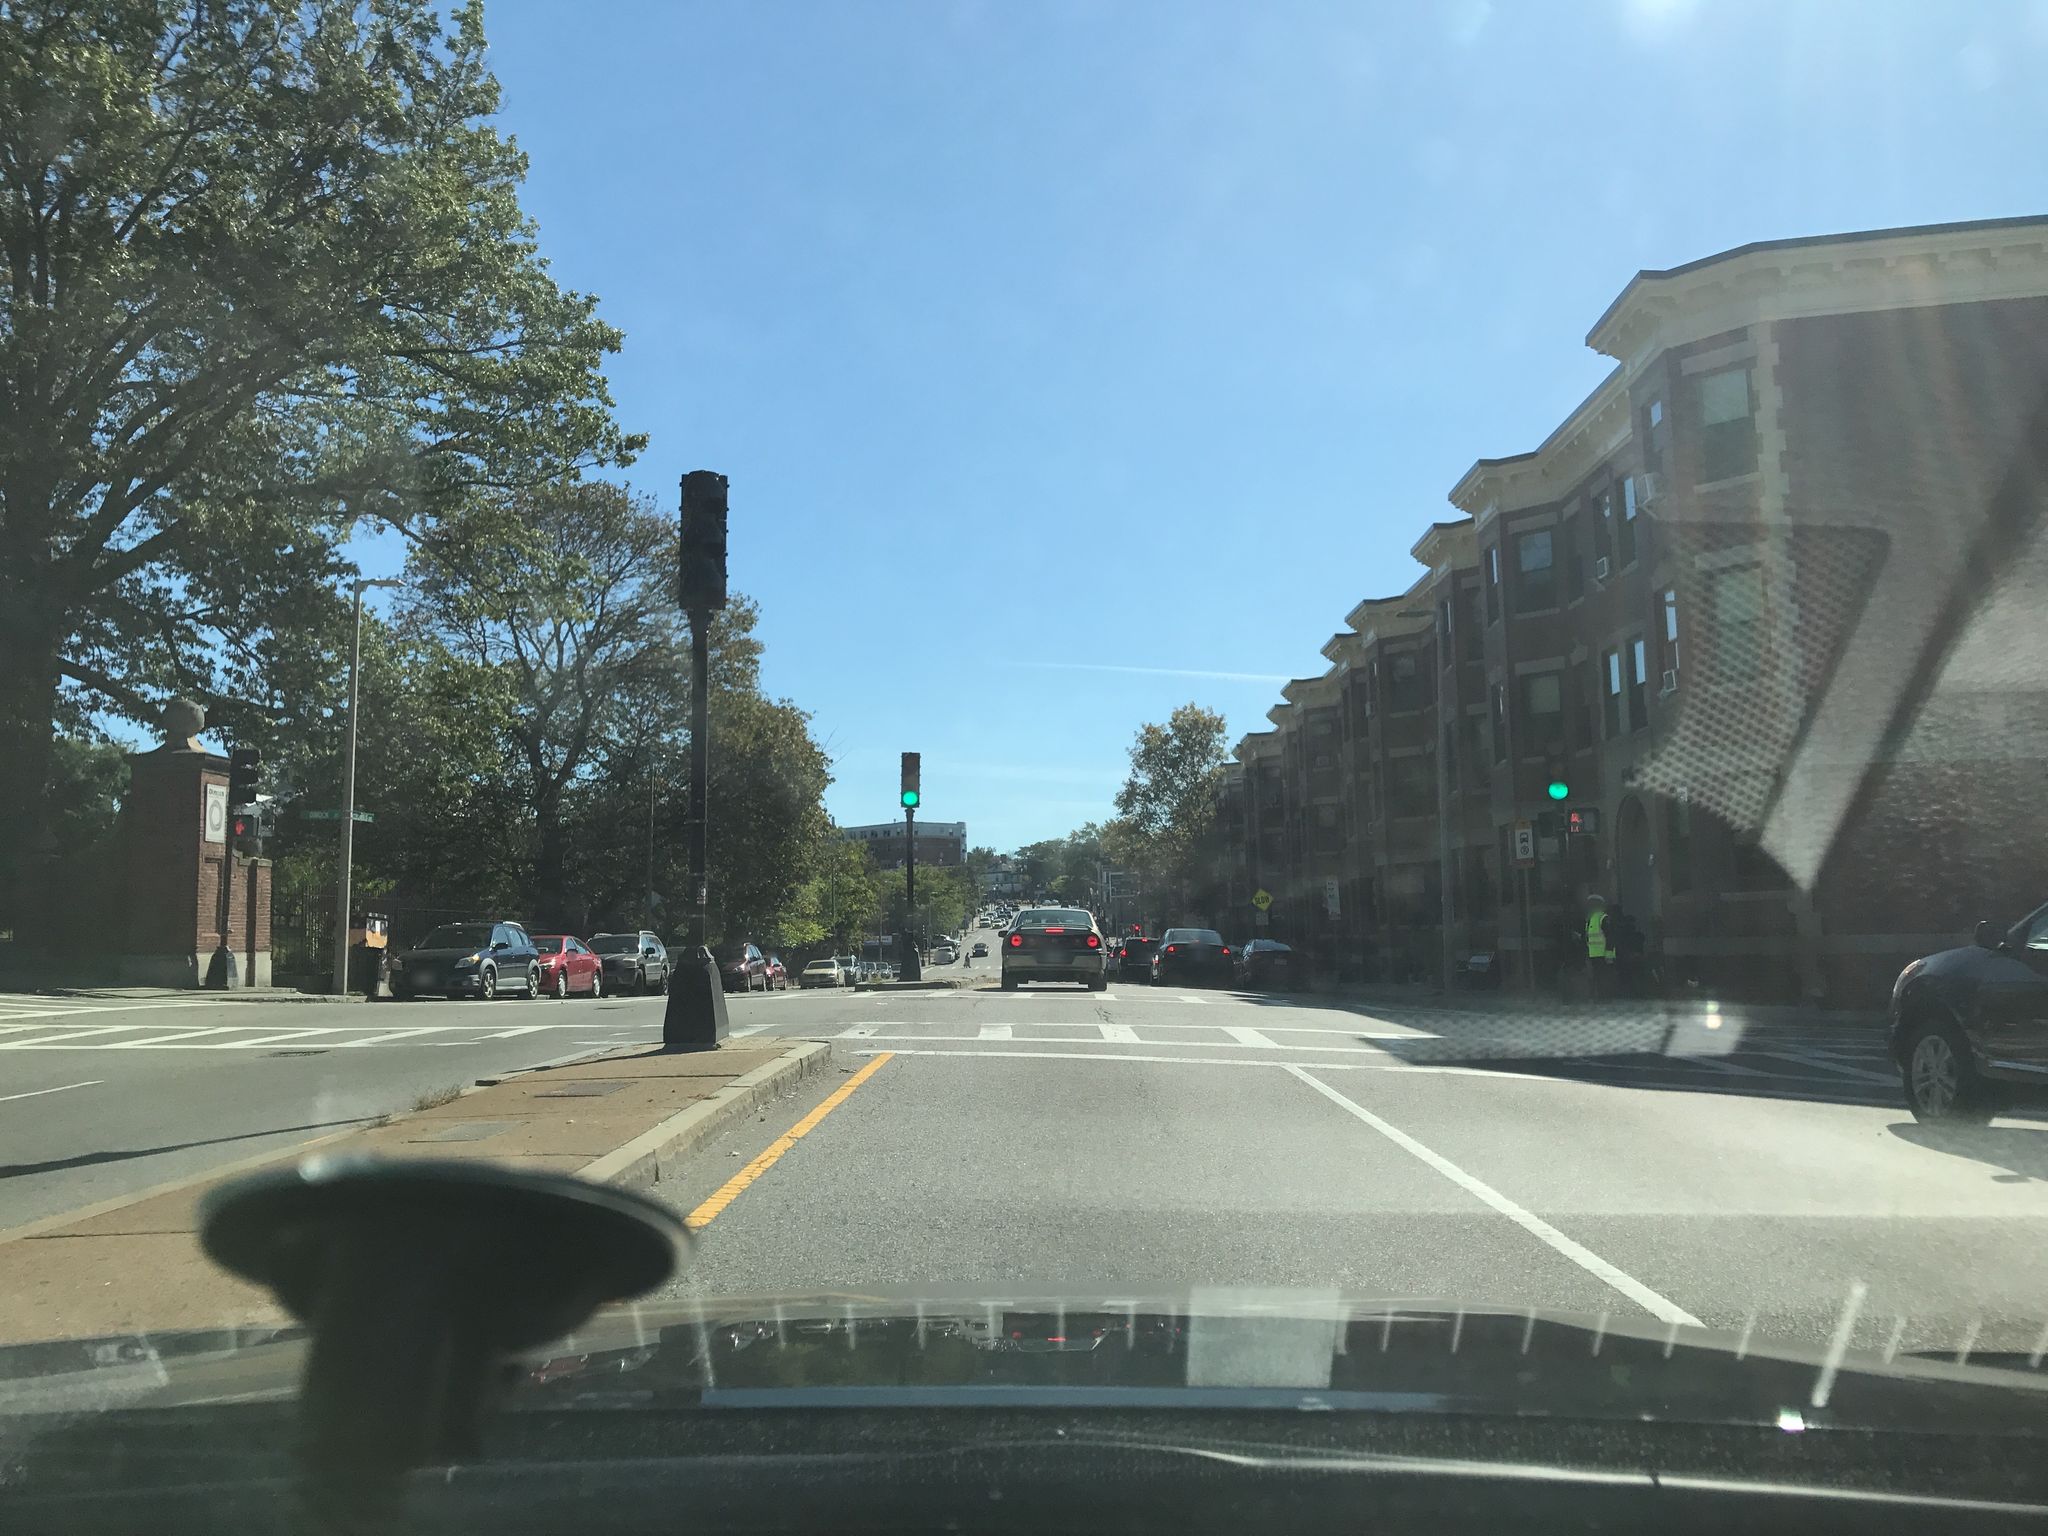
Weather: clear
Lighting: day
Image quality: good
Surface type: driving surface
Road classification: busway
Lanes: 2, 1
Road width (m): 25.9
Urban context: urban centre
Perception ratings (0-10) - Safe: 5.24, Lively: 7.62, Beautiful: 6.46, Boring: 1.8, Depressing: 1.13, Wealthy: 7.41